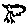
Label: bird